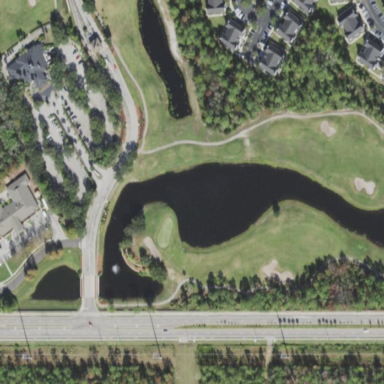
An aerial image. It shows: Water hazard on golf course. The hazard is natural water feature.